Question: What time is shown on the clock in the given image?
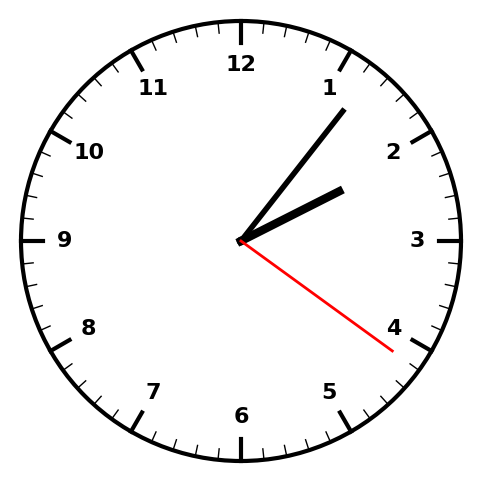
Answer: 02:06:21